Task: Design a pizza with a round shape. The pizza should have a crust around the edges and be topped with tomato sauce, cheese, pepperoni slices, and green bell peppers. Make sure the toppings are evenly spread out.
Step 64:
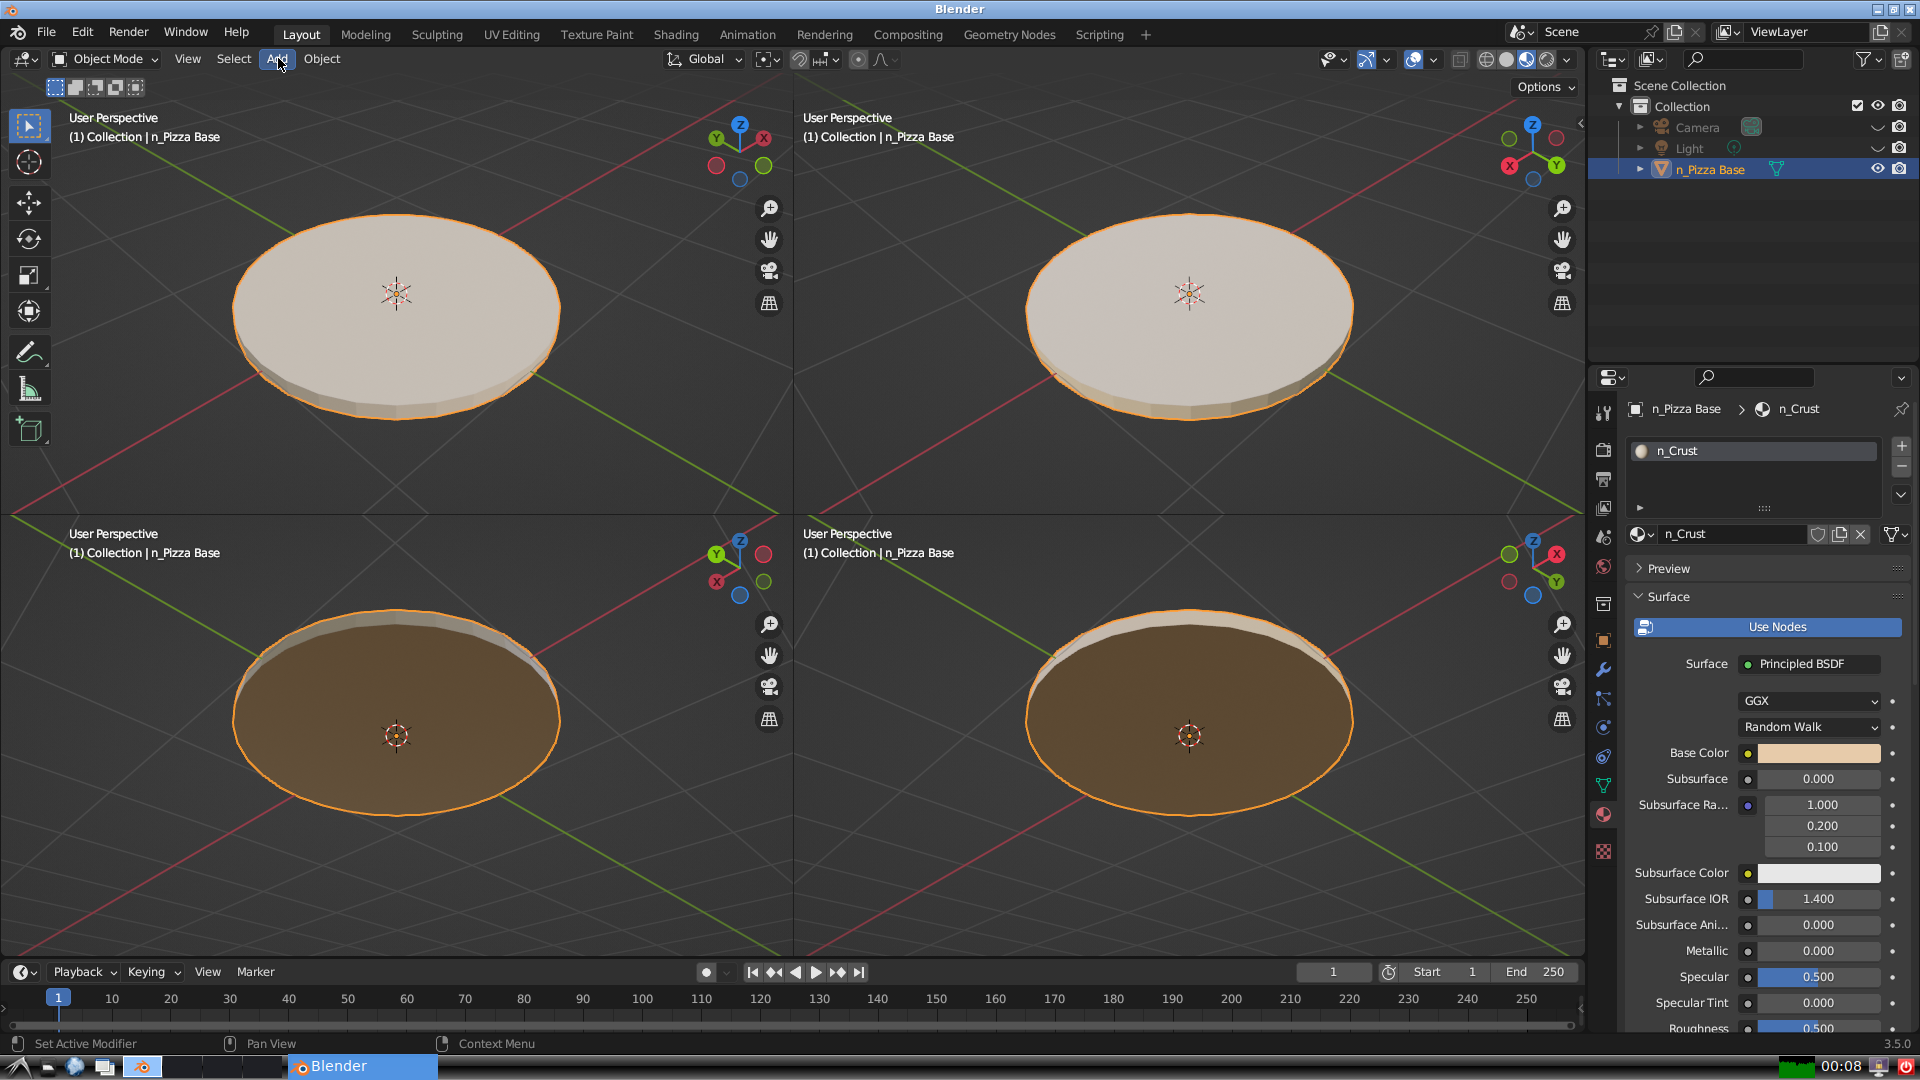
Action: click: no